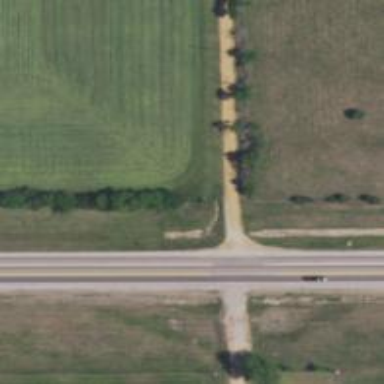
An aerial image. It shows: Stop road.